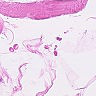
Metastatic tissue present: no